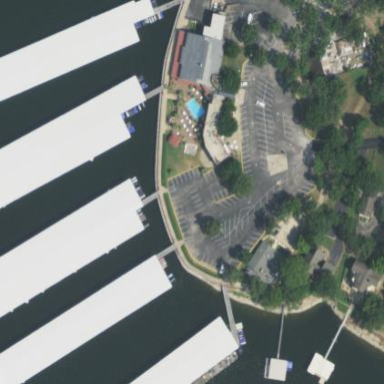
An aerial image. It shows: Building dedicated for boat storage.